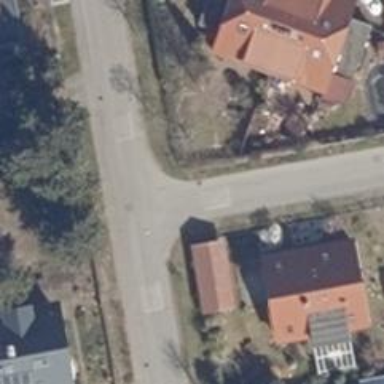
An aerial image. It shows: Table-style traffic calming feature.